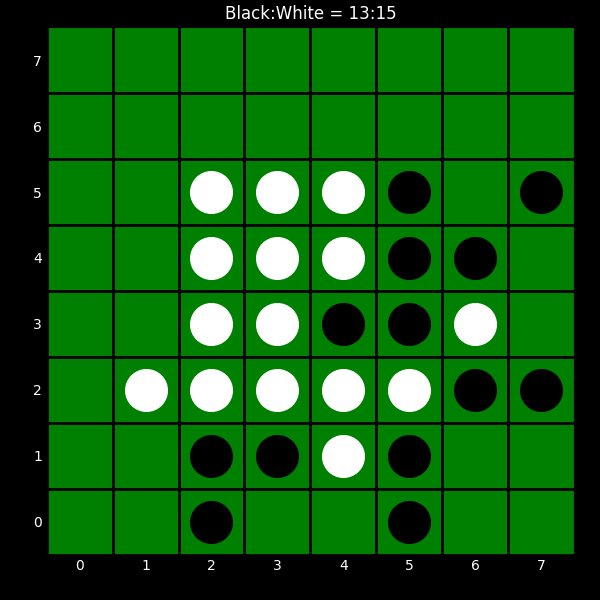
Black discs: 13
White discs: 15